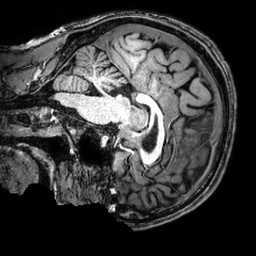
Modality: T1w
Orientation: sagittal
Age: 22
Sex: male